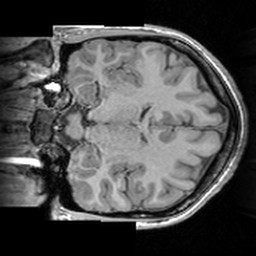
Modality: T1w
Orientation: coronal
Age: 24
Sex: female
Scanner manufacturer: siemens
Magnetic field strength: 3 T
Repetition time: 1.63 s
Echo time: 0.00311 s